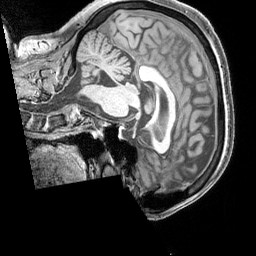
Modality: T1w
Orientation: sagittal
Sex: female
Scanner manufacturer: siemens
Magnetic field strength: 3 T
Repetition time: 2.3 s
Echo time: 0.00226 s